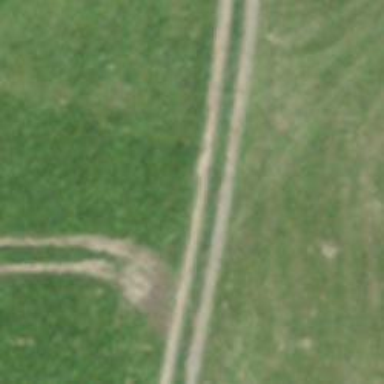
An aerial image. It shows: Track with grade 4 tracktype.